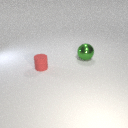
large green metal sphere behind small red rubber cylinder